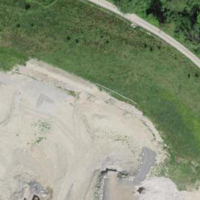
EUNIS habitat code: 56
Species observed at this site:
Datura stramonium